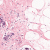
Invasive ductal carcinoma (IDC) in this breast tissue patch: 0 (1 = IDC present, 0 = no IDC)